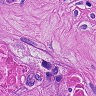
Metastatic tissue present: yes